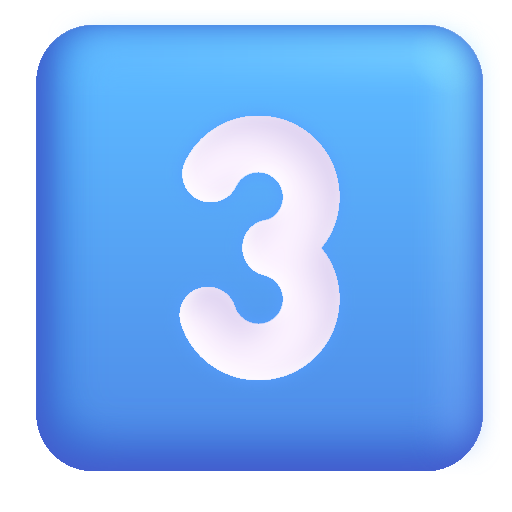
keycap 3 color